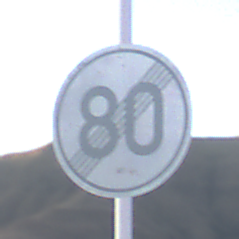
Verkehrszeichen: EndeGeschwindigkeit80
Umgebung: Outdoor, Nature
Tageszeit: SunriseSunset
Wetter: Clear
Licht: Natural
Jahreszeit: NotSpecified
Kontrast: HighContrast